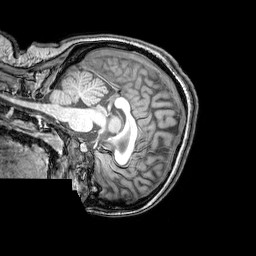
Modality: T1w
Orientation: sagittal
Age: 26
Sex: female
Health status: healthy
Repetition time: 0.081 s
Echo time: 0.037 s